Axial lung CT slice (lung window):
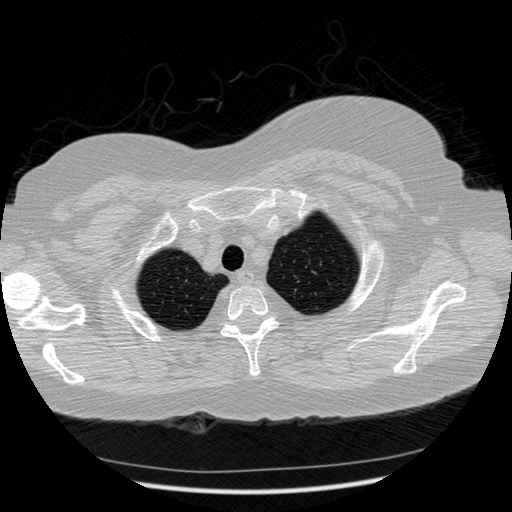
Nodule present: no